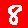
Digit: 8